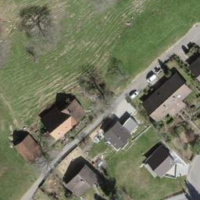
EUNIS habitat code: 55
Species observed at this site:
Corvus corone